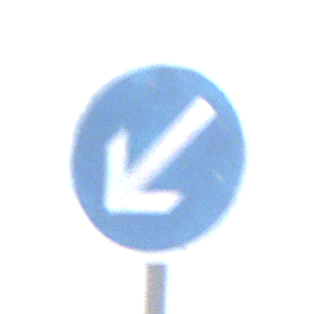
Verkehrszeichen: VorgeschriebeneVorbeifahrtLinks
Umgebung: Outdoor, Nature
Tageszeit: SunriseSunset
Wetter: PartlyCloudy
Licht: Natural
Jahreszeit: NotSpecified
Kontrast: LowContrast